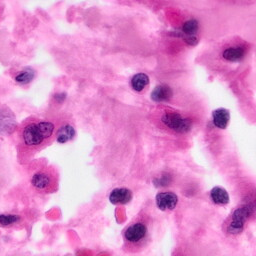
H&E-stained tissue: Pancreatic